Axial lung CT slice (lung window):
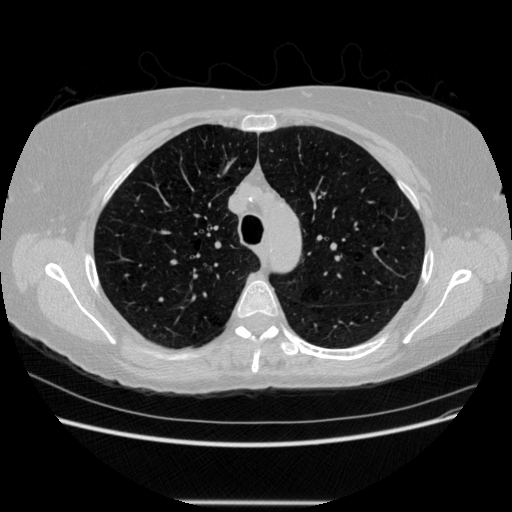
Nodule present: no